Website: apple
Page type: billing-address
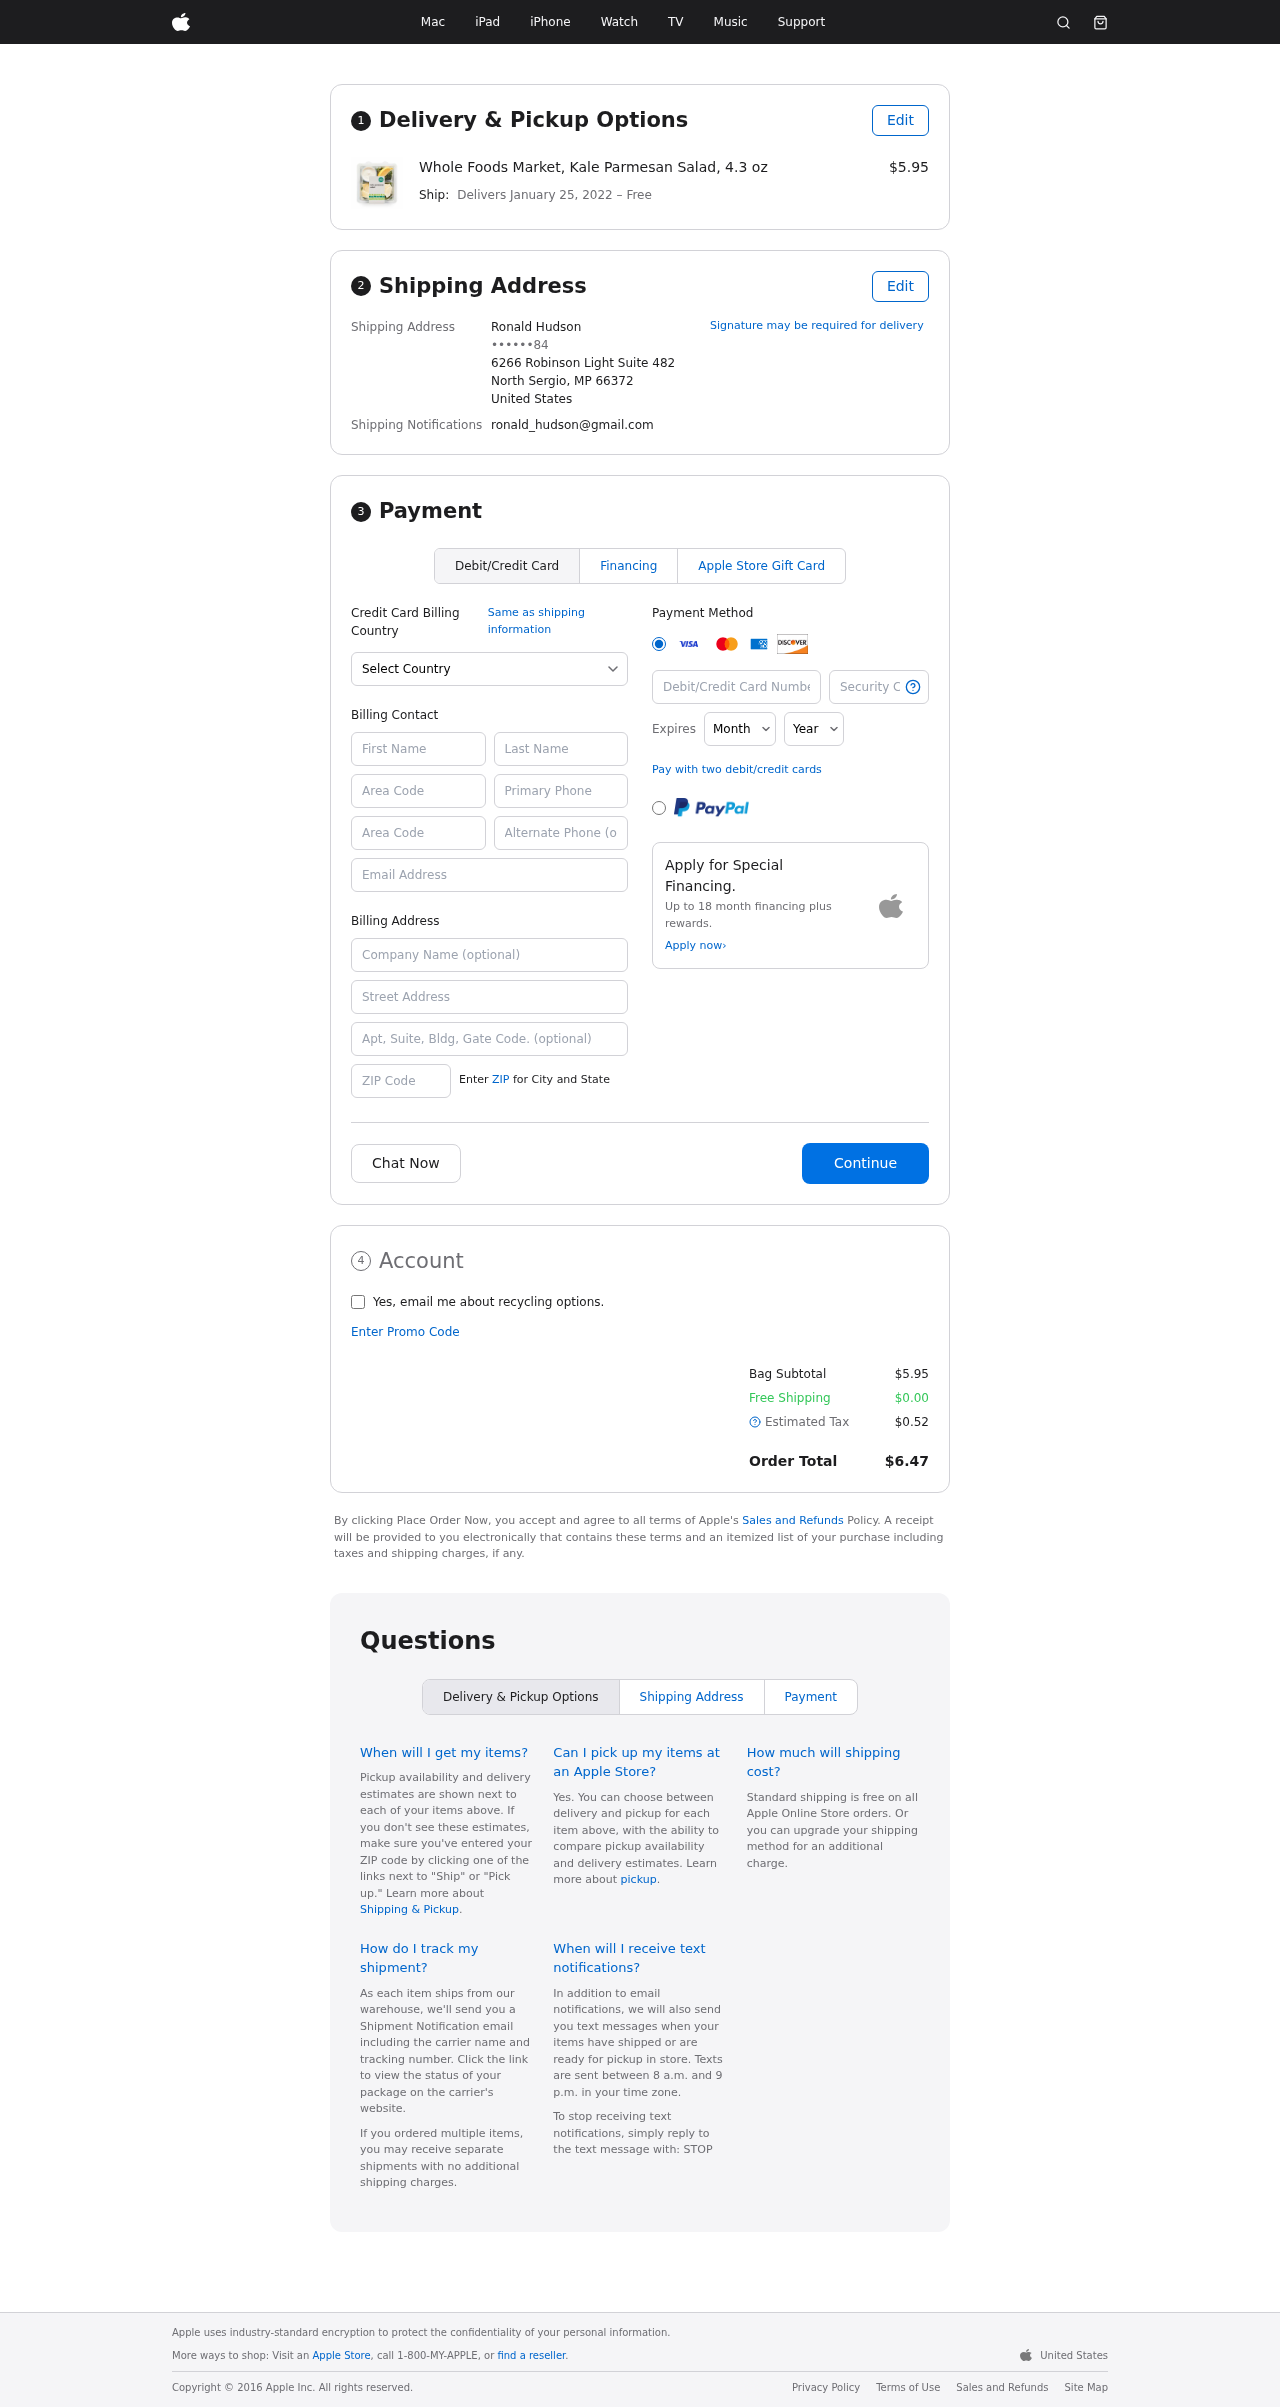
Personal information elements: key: PII_CARD_CVV
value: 104
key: PII_CARD_EXPIRY_MONTH
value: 01
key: PII_CARD_EXPIRY_YEAR
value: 30
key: PII_CARD_NUMBER
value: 6011 5585 1506 1381
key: PII_CITY_STATE_ZIP
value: North Sergio, MP 66372
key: PII_COUNTRY
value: United States
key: PII_EMAIL
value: ronald_hudson@gmail.com
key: PII_FULLNAME
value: Ronald Hudson
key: PII_STREET
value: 6266 Robinson Light Suite 482
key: PII_PHONE_MASKED
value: ••••••84
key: PII_BILLING_FIRSTNAME
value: Ronald
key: PII_BILLING_LASTNAME
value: Hudson
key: PII_BILLING_PHONE_AREA
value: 629
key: PII_BILLING_PHONE
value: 6293602284
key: PII_BILLING_PHONE_ALT_AREA
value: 458
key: PII_BILLING_PHONE_ALT
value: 4589183831
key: PII_BILLING_EMAIL
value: ronald_hudson@gmail.com
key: PII_BILLING_COMPANY
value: Brewer Group
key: PII_BILLING_STREET
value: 6266 Robinson Light Suite 482
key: PII_BILLING_POSTCODE
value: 66372
Product elements: key: PRODUCT1_NAME
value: Whole Foods Market, Kale Parmesan Salad, 4.3 oz
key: PRODUCT1_PRICE
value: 5.95
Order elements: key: ORDER_DELIVERY_DATE
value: January 25, 2022
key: ORDER_SUBTOTAL
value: $5.95
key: ORDER_SHIPPING_COST
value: $0.00
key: ORDER_TAX
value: $0.52
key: ORDER_TOTAL
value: $6.47